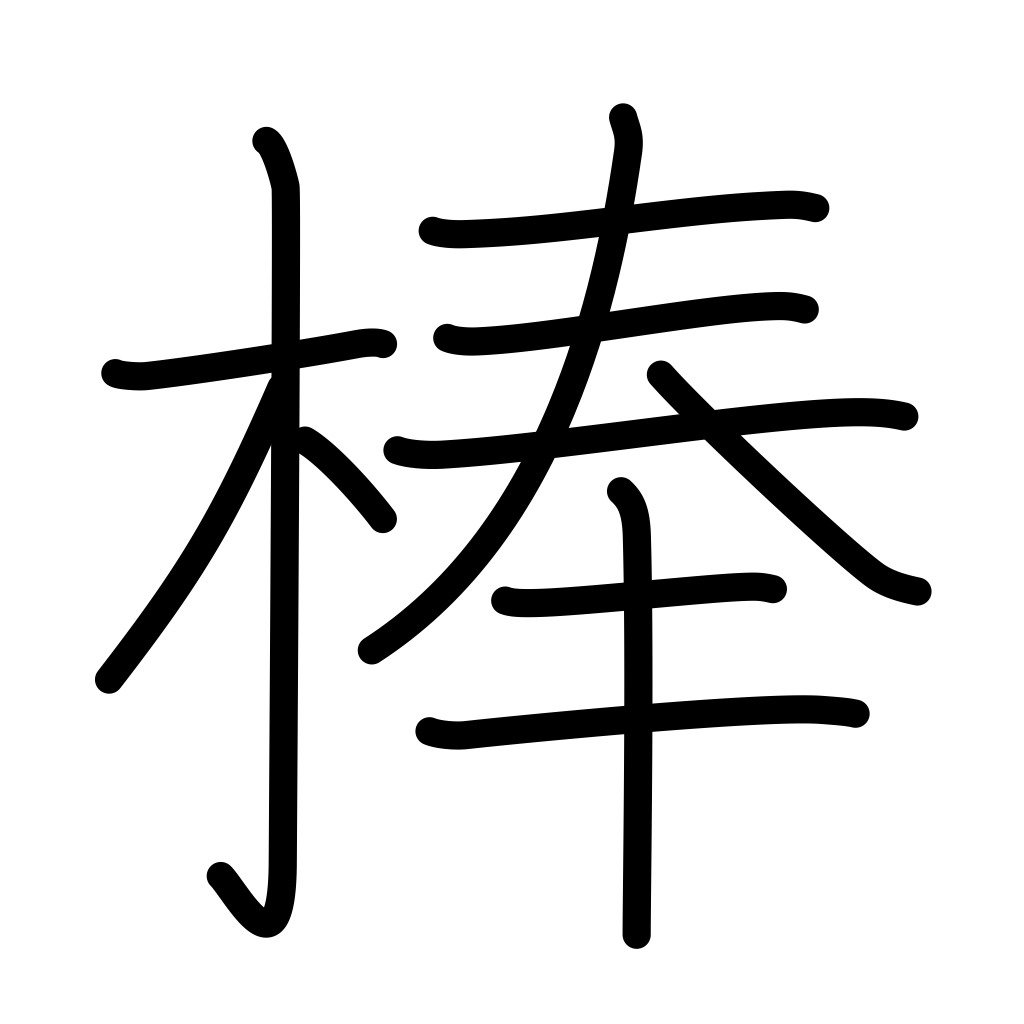
Meaning: rod, stick, cane, pole, club, line